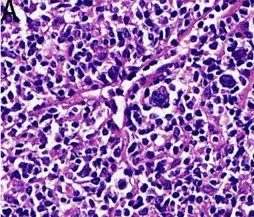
Pathological features of cHL components. HE staining (A) demonstrated that cHL component consisted of mixed inflammatory cells and large HRS cells.
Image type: pathology (h&e)